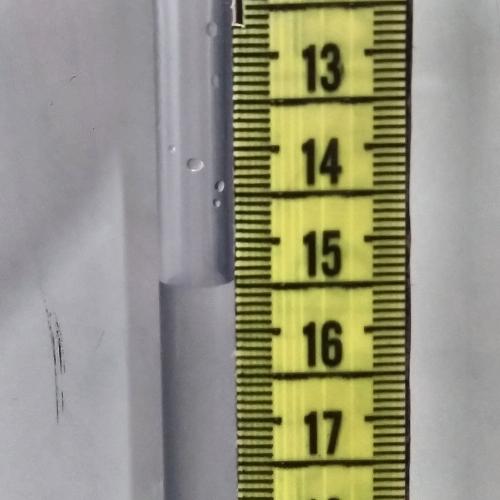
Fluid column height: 15.4 cm